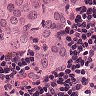
Metastatic tissue present: yes